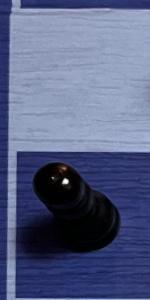
Label: Pawn_Black